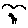
Label: bird